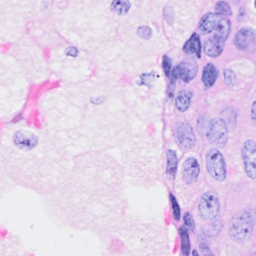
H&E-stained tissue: Breast